Question: I am using facebook integration API in my code. I have created 'sha1' key for Facebook,I got my 'APIID' ,but the problem is that when I am trying to add facebook library in my project it's adding fine ,but when I am running it, its giving me 'NoClassDefFoundError' error and library is not adding properly, where am I doing wrong?
Here is the image:
>
Here my facebook library is not adding properly, What should I do ?
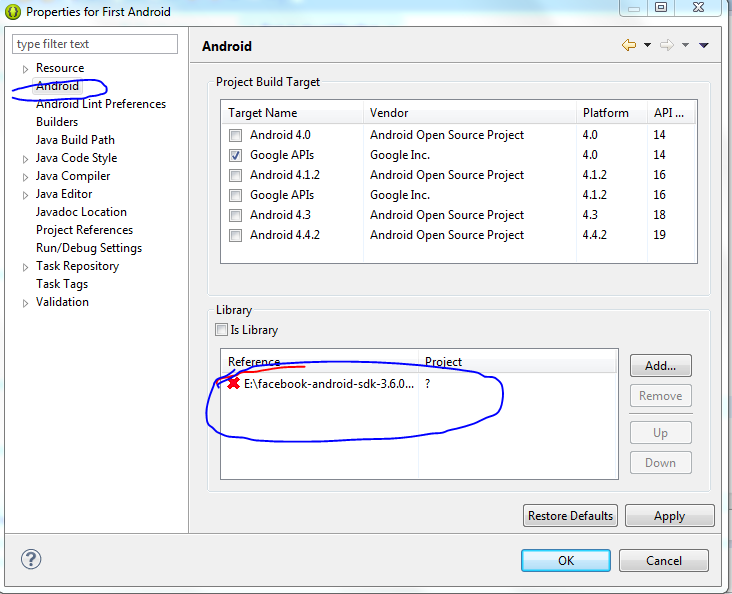
Answer: Your facebook SDK library project and your Current Android project both should be in same directory. Try moving your facebook sdk library to your project's folder then it will 100% work properly.
For future reference always remember that your library project must me in same folder where your appliction is.